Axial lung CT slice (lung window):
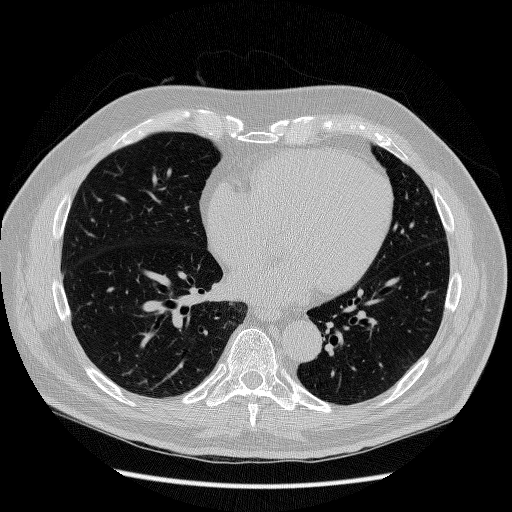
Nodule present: no